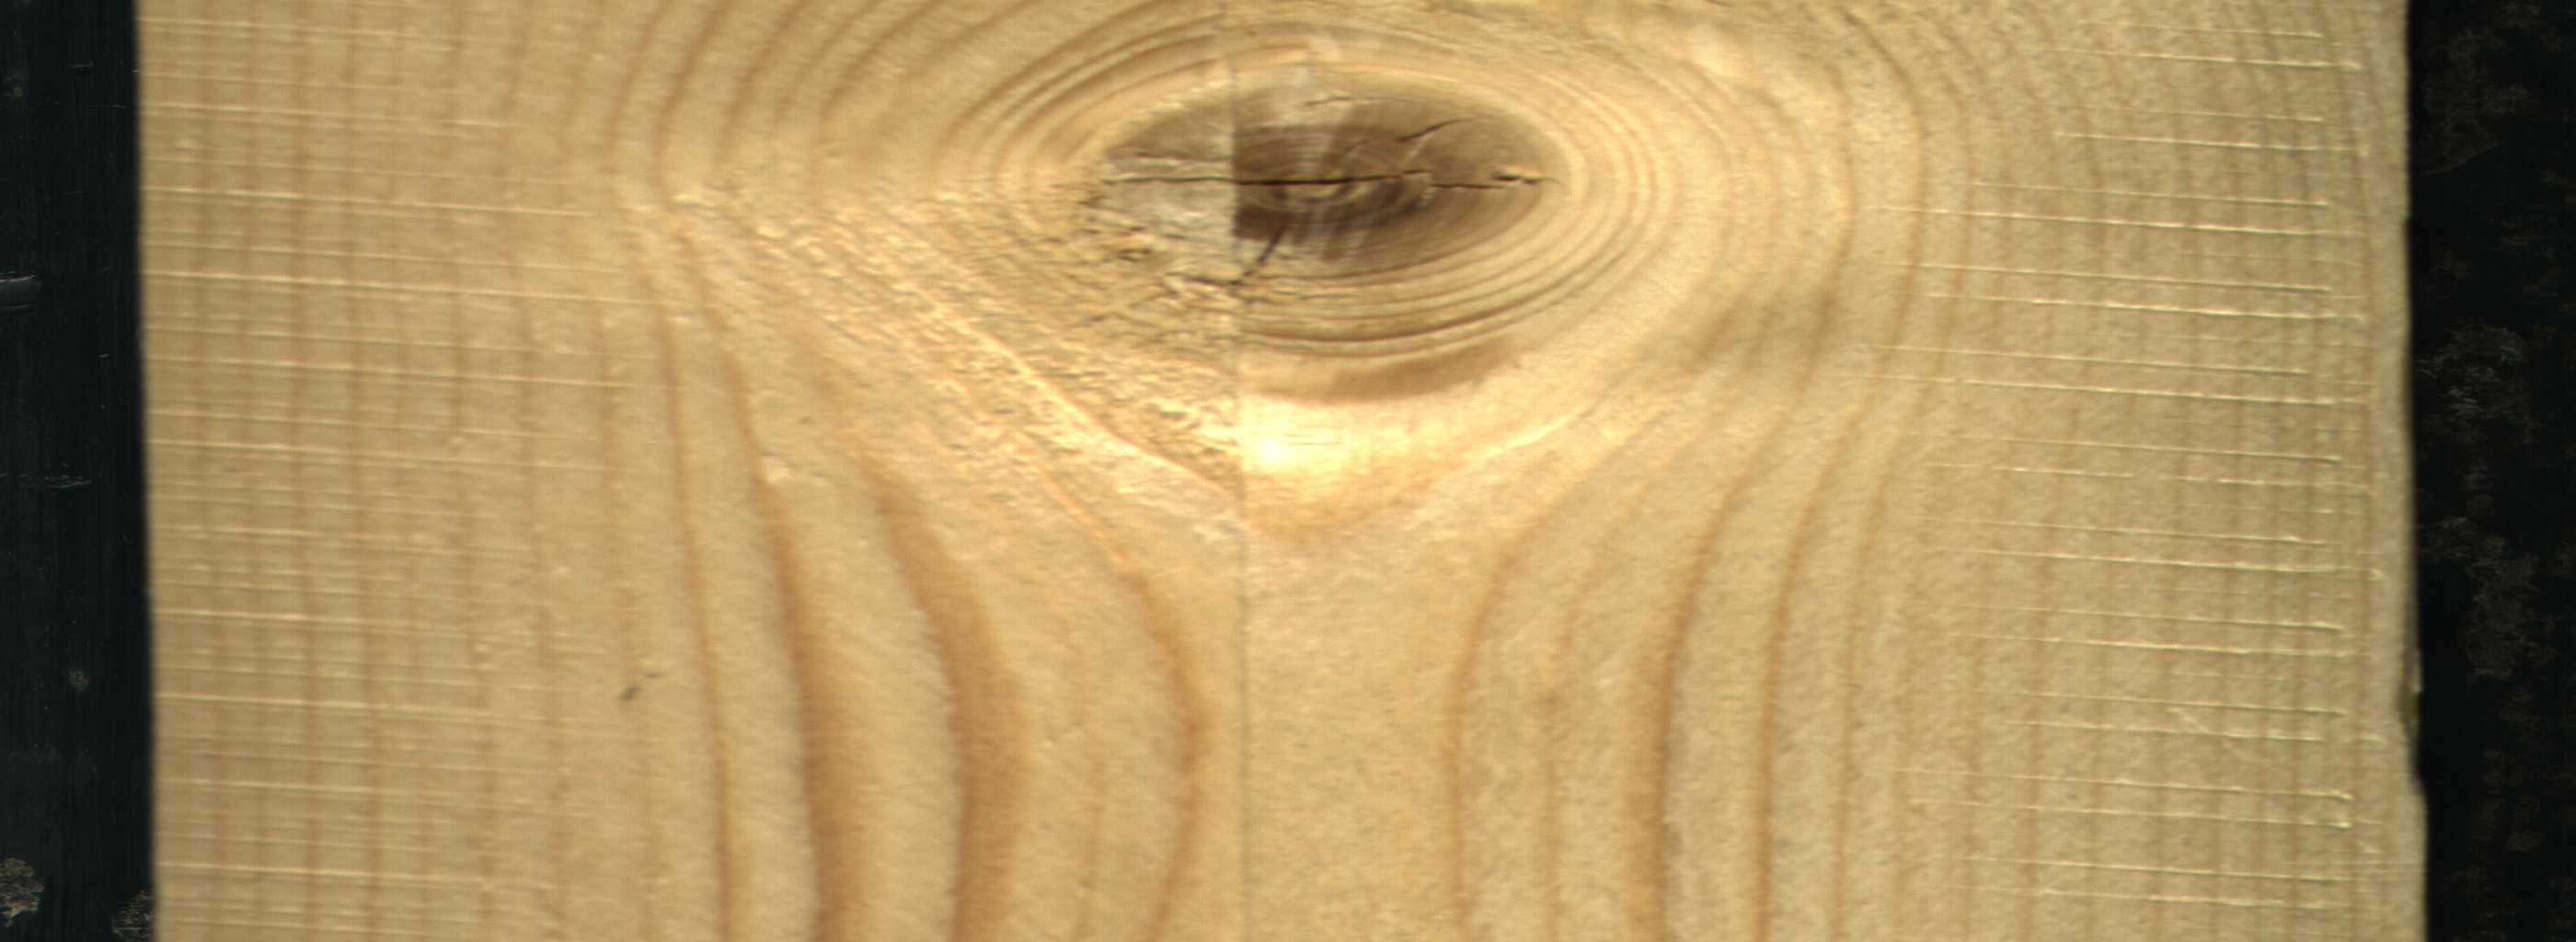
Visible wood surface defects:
knot_with_crack